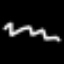
Label: squiggle